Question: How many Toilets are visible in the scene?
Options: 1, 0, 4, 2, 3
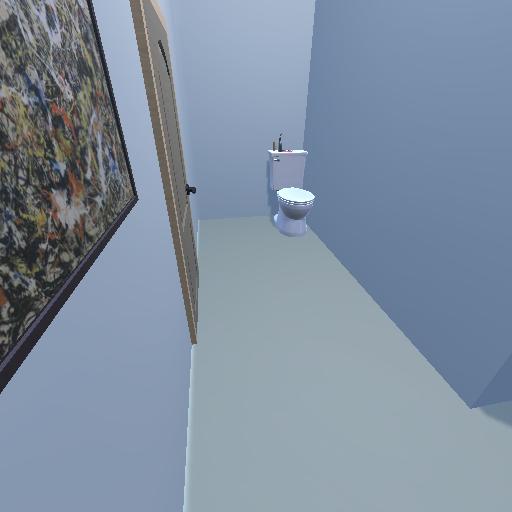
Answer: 1